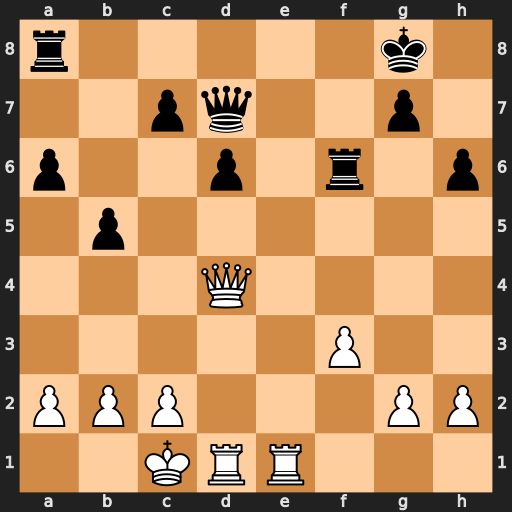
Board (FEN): r5k1/2pq2p1/p2p1r1p/1p6/3Q4/5P2/PPP3PP/2KRR3
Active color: w
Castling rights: -
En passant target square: -
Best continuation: Qd5+ Rf7 Qxa8+